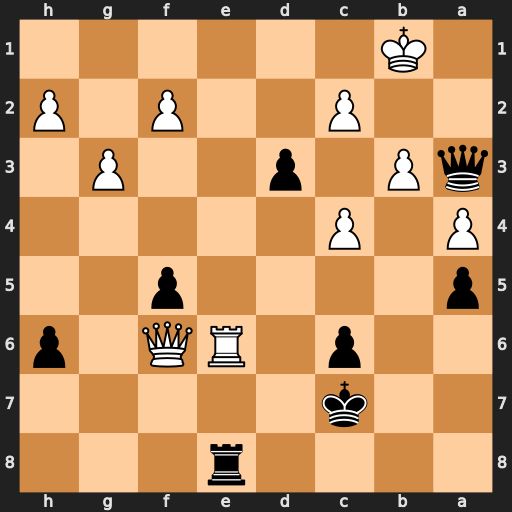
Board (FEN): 4r3/2k5/2p1RQ1p/p4p2/P1P5/qP1p2P1/2P2P1P/1K6
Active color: b
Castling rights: -
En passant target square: -
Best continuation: Rxe6 Qxe6 d2 Qe5+ Qd6